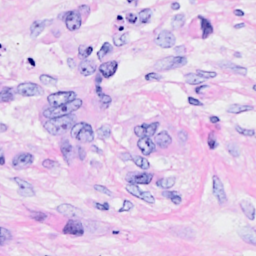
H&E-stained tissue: Breast